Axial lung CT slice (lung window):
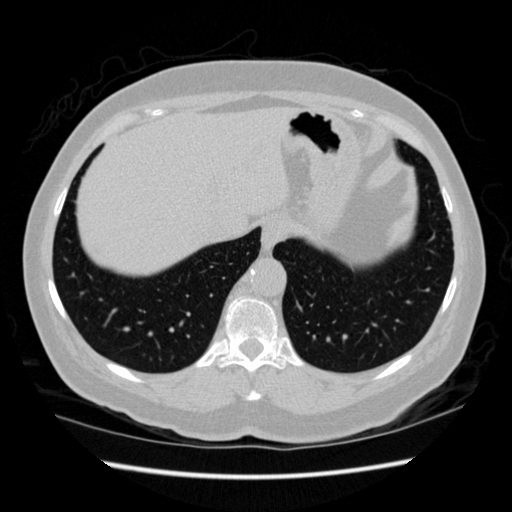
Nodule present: no